You are looking at the short-time Fourier spectrogram of a rotating shaft's vibration signal. Classify the rotor condition as one of: normal, misalignment, unbalance, looseness.
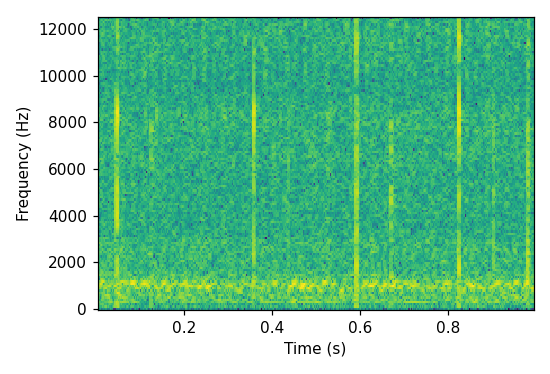
Answer: normal